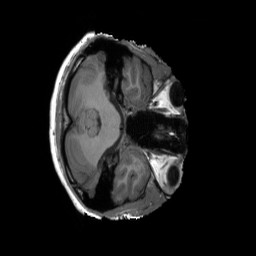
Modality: T1w
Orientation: axial
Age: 21
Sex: female
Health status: healthy
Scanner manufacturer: siemens
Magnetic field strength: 3 T
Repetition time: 2.3 s
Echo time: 0.00229 s